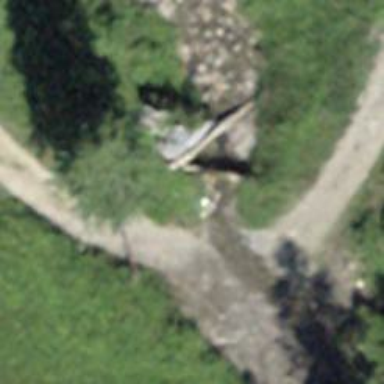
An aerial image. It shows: Culvert tunnel.